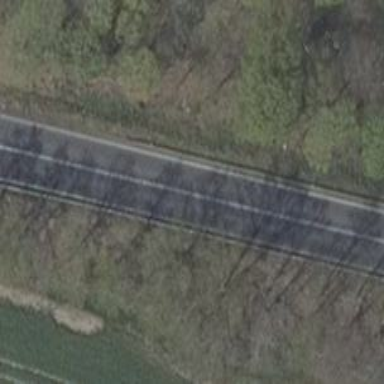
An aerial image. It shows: Asphalt motorway link.